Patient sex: M
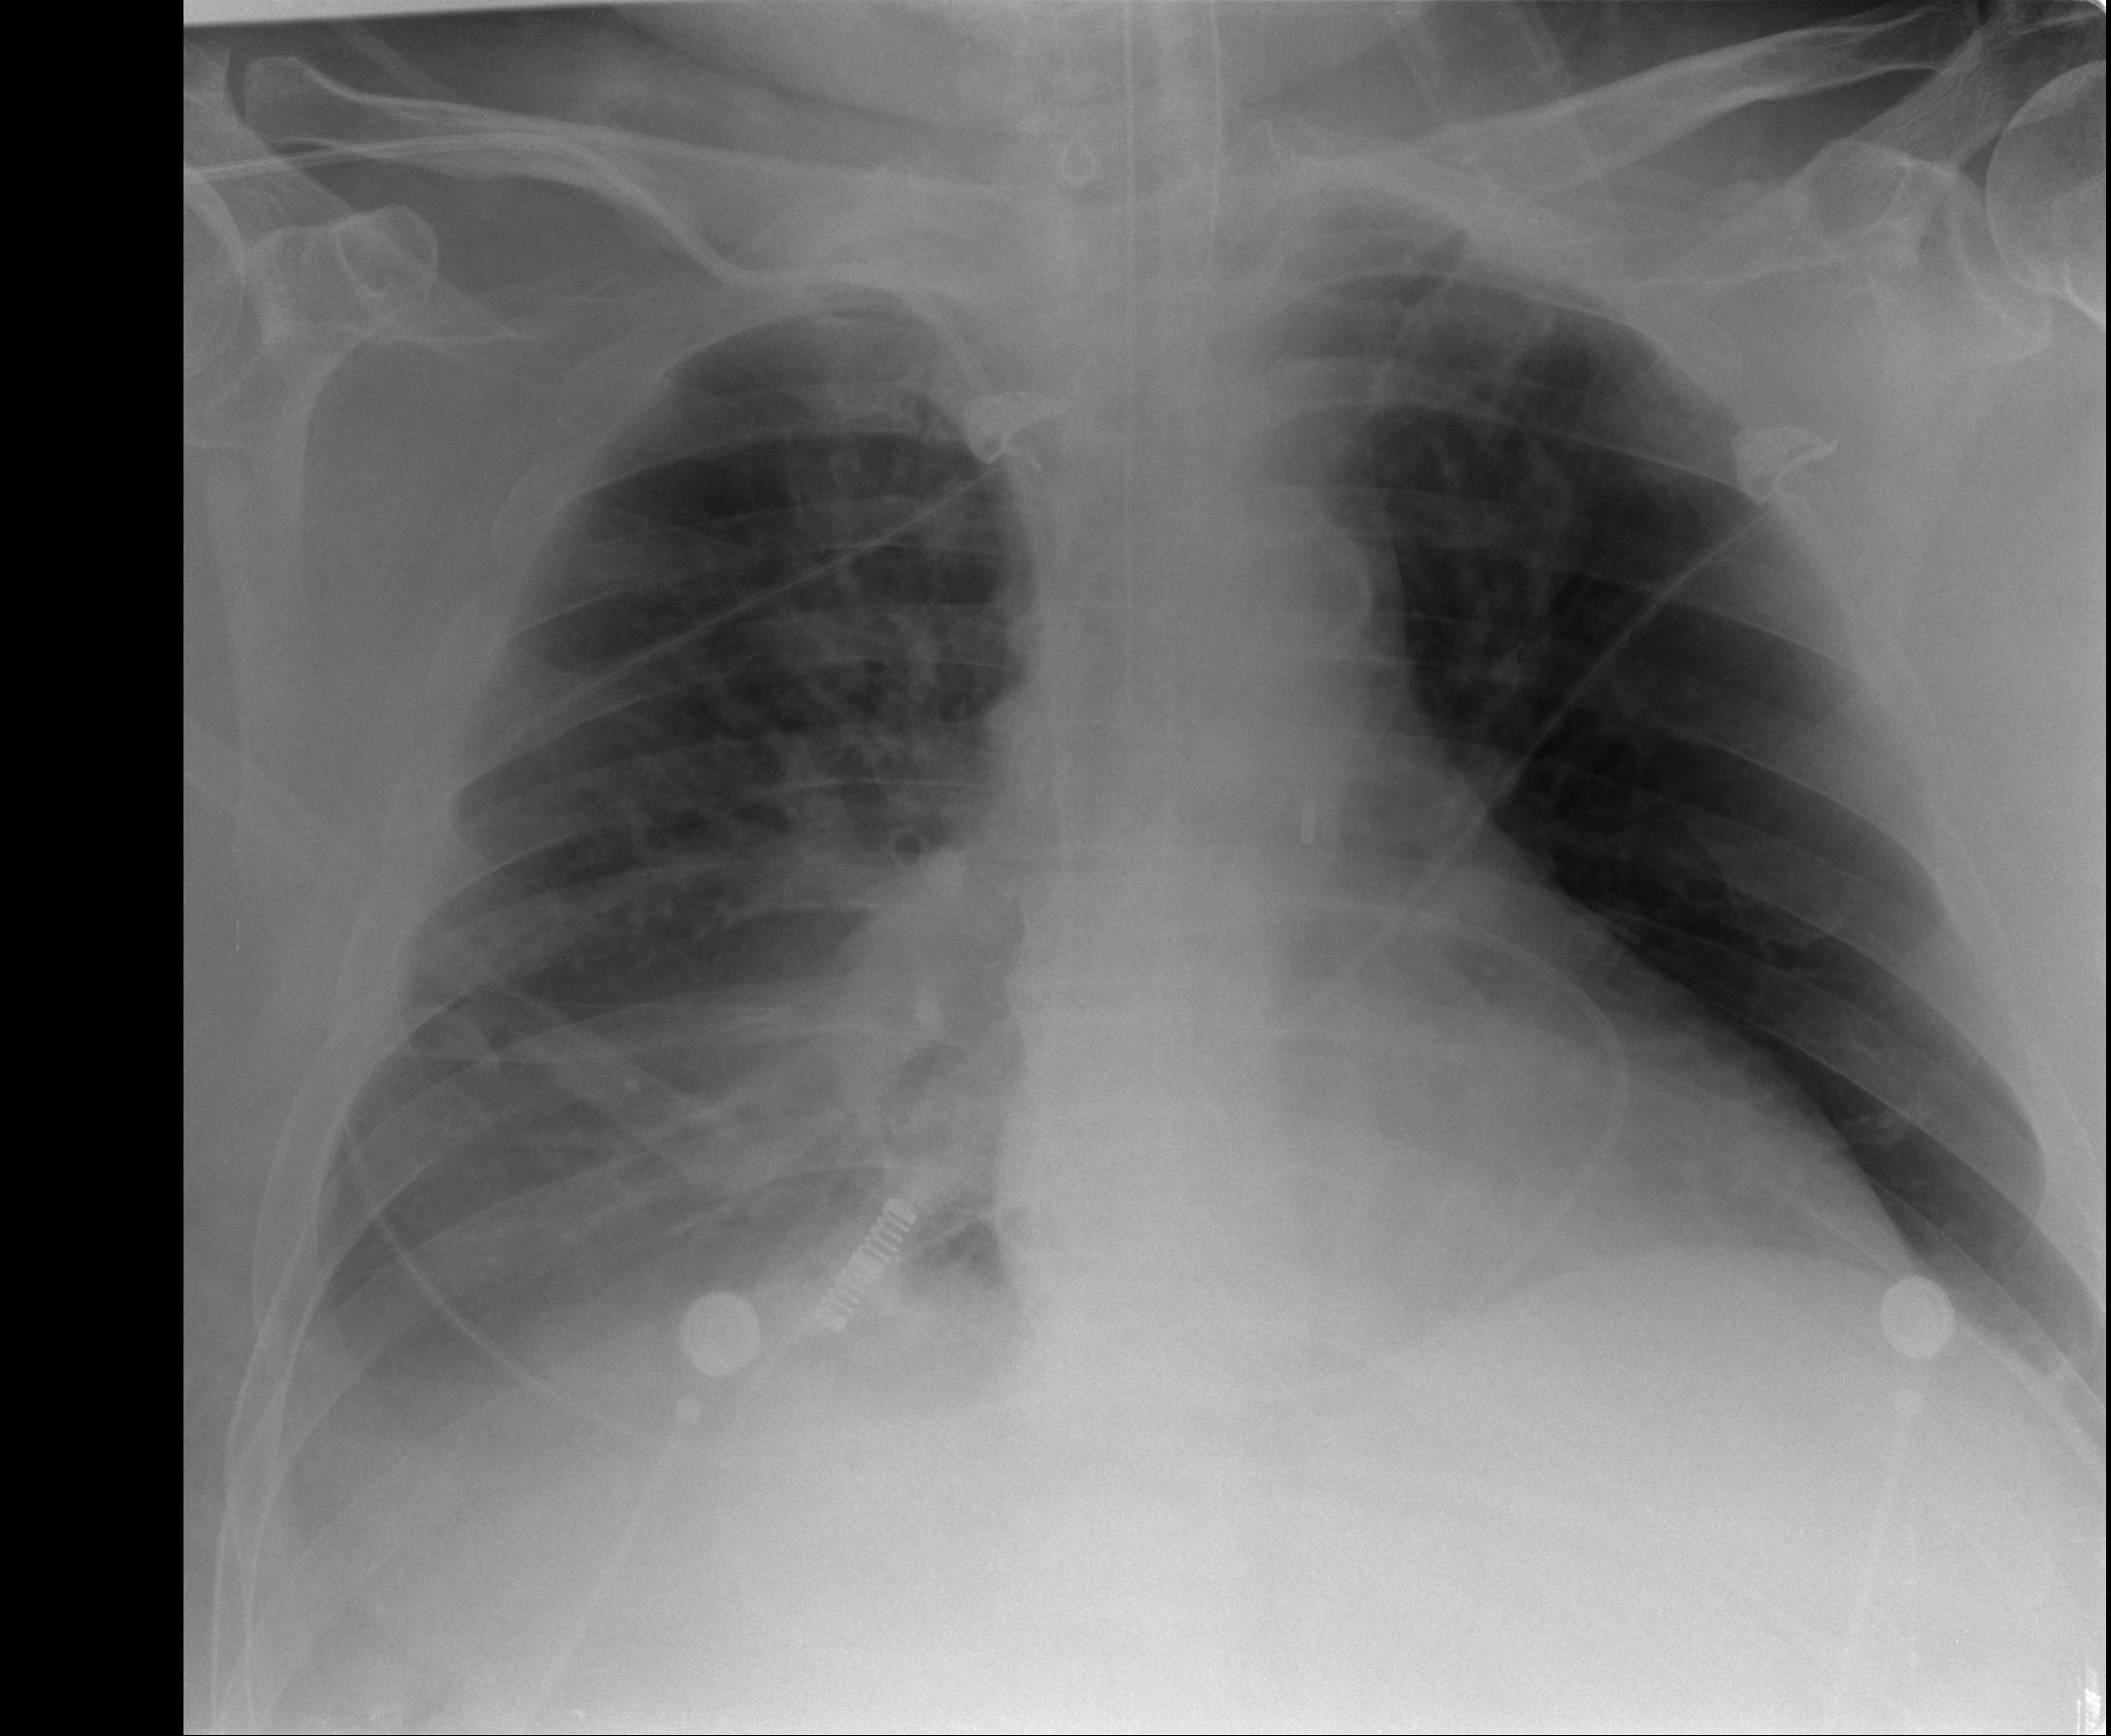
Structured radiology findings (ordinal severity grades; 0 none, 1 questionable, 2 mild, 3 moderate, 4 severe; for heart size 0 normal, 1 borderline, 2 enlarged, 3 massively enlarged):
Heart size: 0
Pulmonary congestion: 2
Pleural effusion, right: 2
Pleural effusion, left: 0
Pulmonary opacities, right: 1
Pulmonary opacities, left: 0
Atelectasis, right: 2
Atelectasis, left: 2